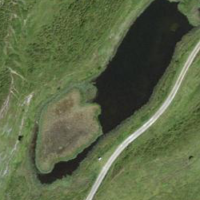
EUNIS habitat code: 31
Species observed at this site:
Chamaenerion angustifolium
Aythya fuligula